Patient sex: F
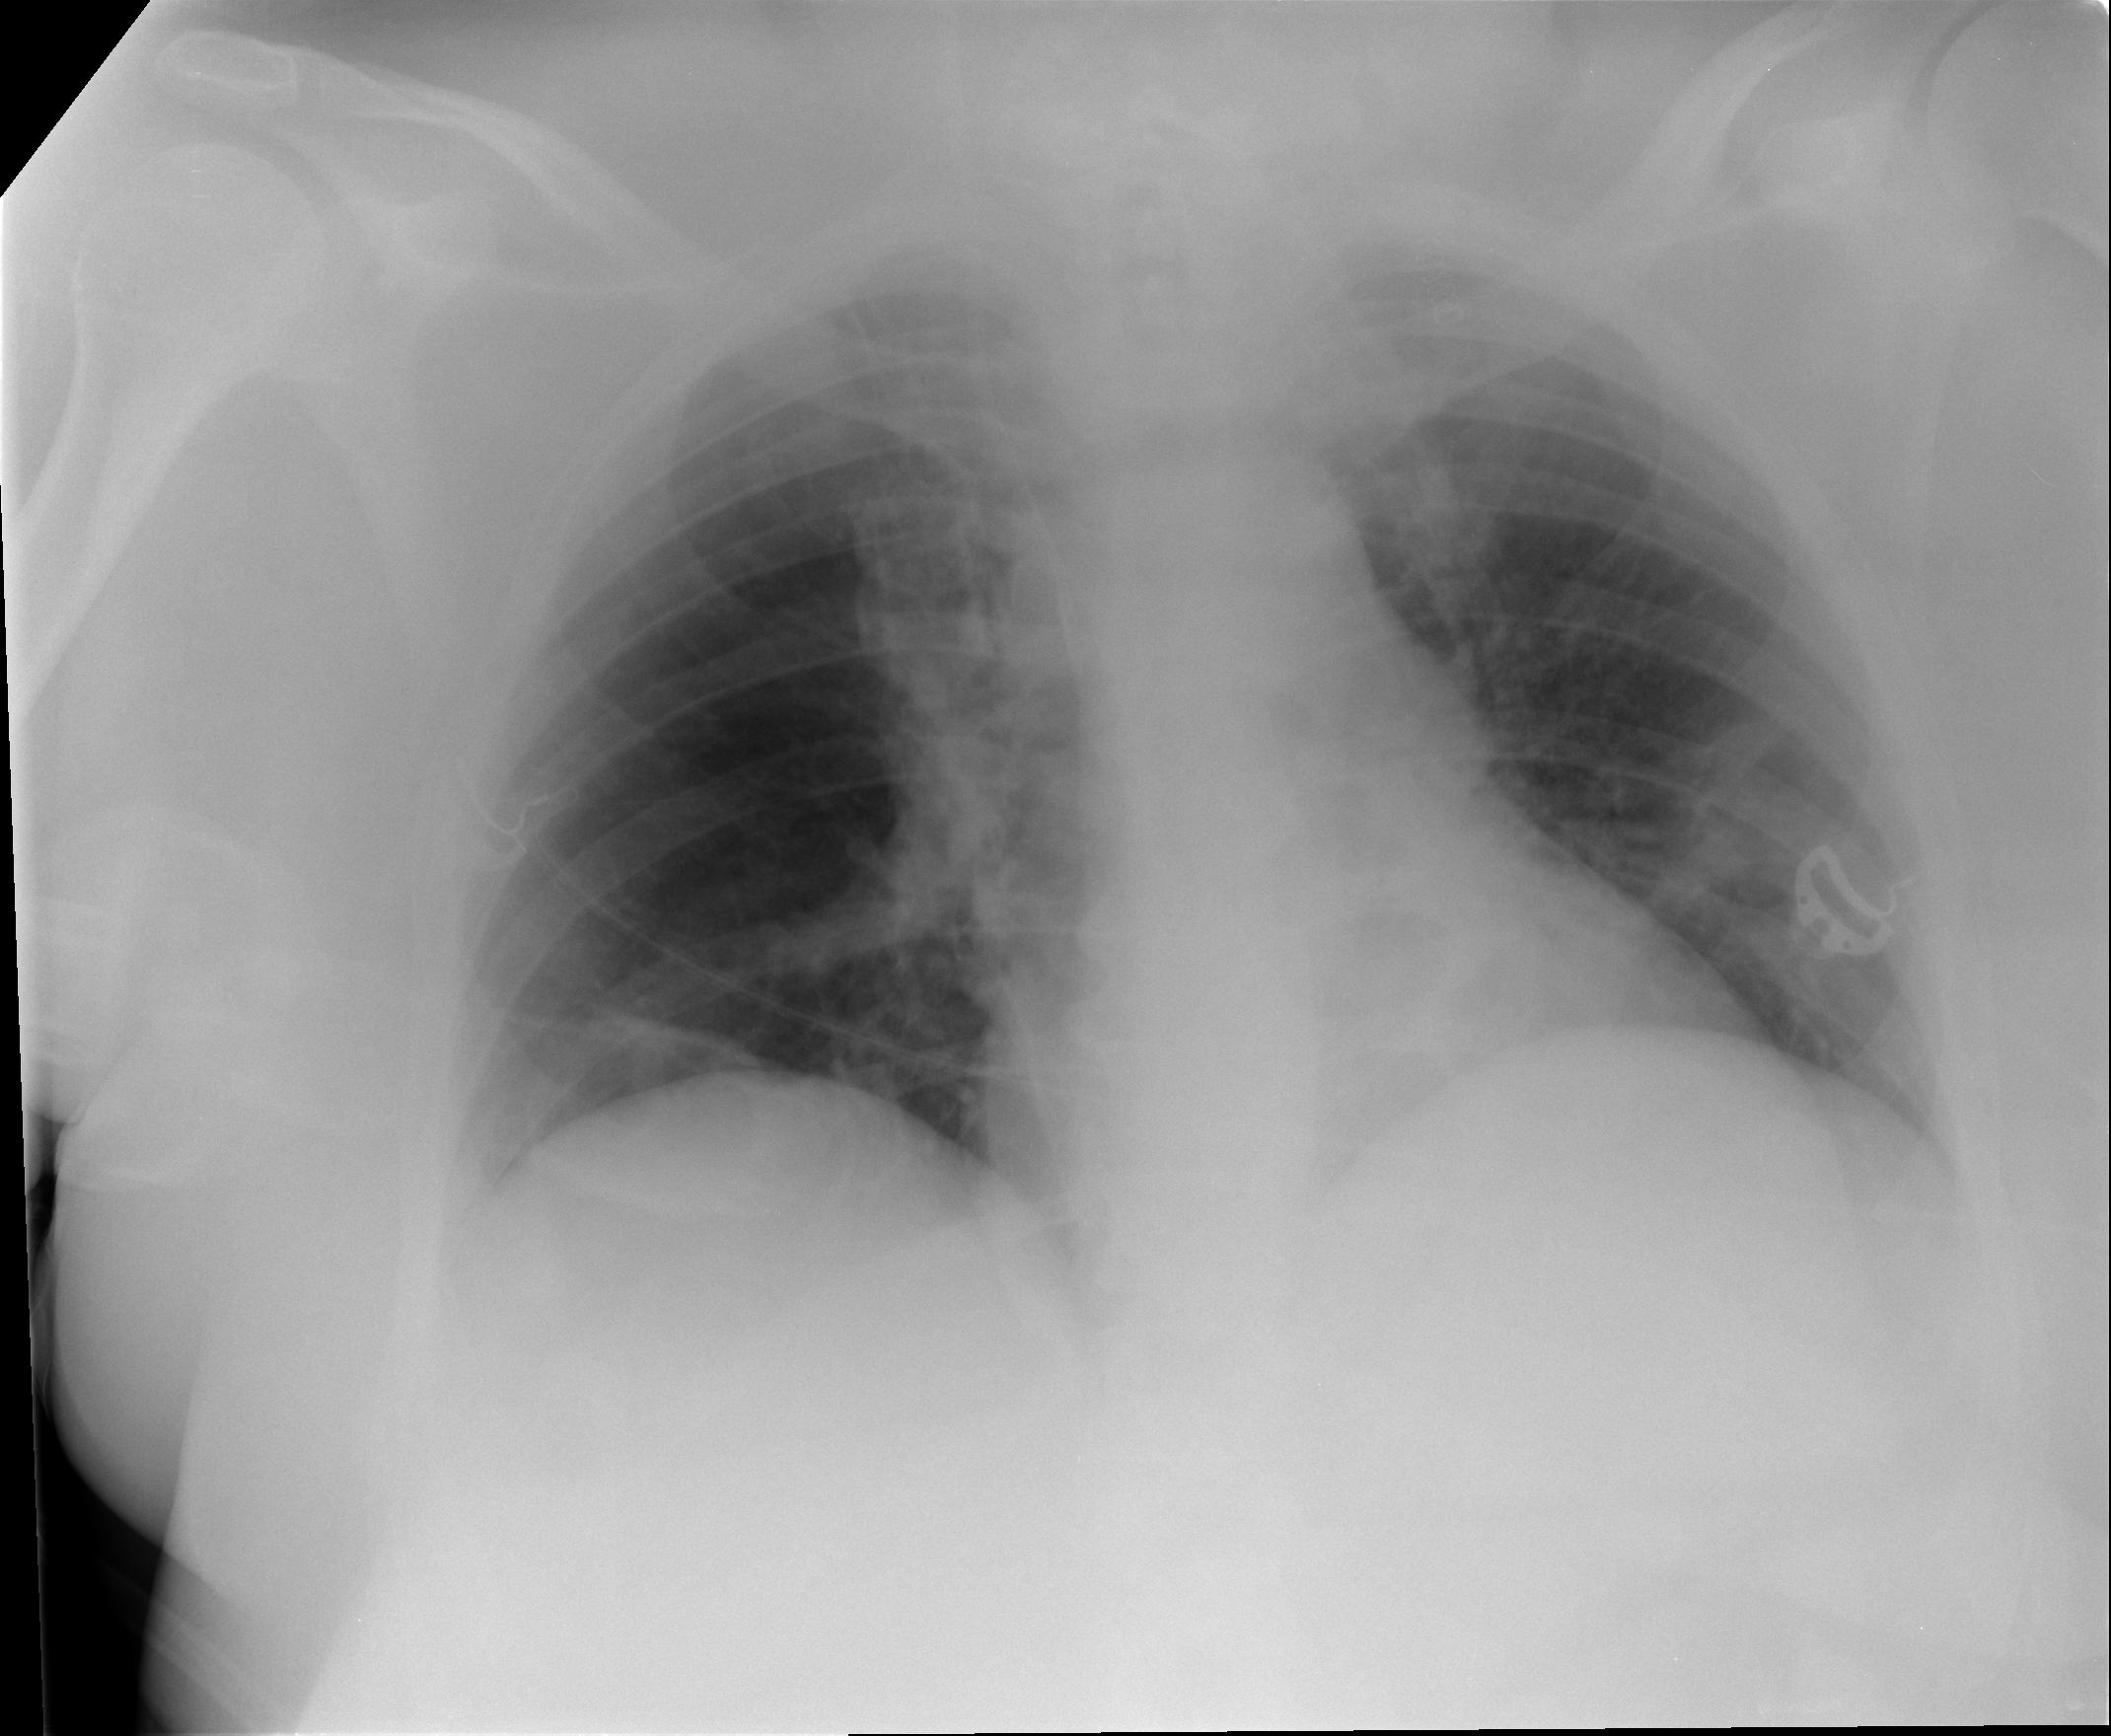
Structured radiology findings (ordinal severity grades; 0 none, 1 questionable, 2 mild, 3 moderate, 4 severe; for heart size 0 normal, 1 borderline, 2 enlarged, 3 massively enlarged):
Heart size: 1
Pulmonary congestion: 0
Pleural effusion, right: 0
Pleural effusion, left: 1
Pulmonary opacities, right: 0
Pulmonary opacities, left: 2
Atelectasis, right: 0
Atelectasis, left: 2